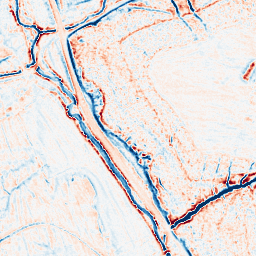
Category: multiscale
Decomposition family: dog_multiscale
Decomposition parameters: sigma_ratio: 1.4
n_scales: 4
base_sigma: 0.5
Upsampling method: quartic
Upsampling parameters: scale: 2
Upsampling scale: 2